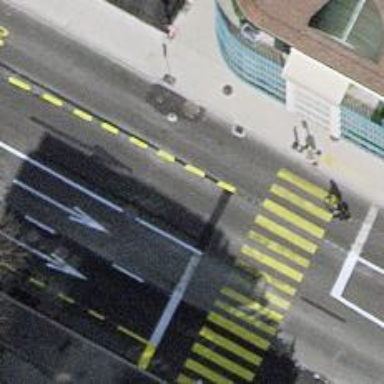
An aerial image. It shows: Asphalt road with primary highway designation. There is cycle lane on the left and cycle track on the right.